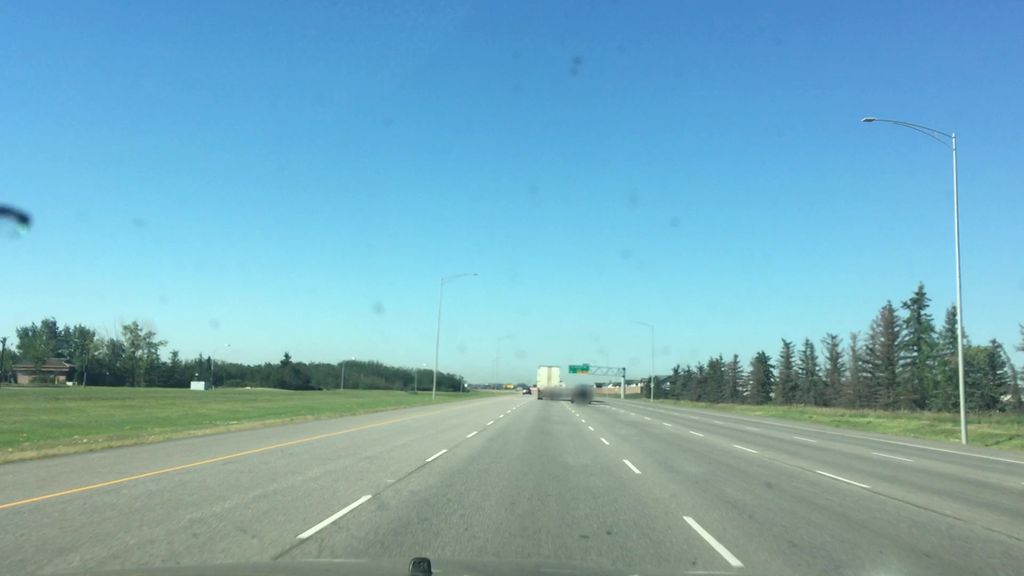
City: edmonton